Question: I need some controls to do an app like the image. Which library can I use?

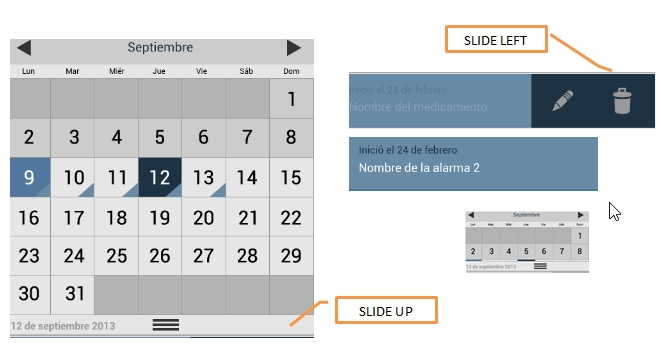
Answer: First could be something like this: <URL>
Second could be something like this: <URL>
Also have a look at <URL> which has a lot of demos of different opensource projects.
Hope this helps.